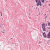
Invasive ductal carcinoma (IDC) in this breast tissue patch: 0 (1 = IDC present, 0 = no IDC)